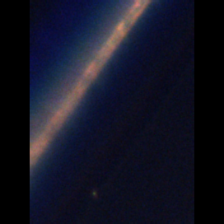
Taxon: Skeletonema
Group: Diatoms